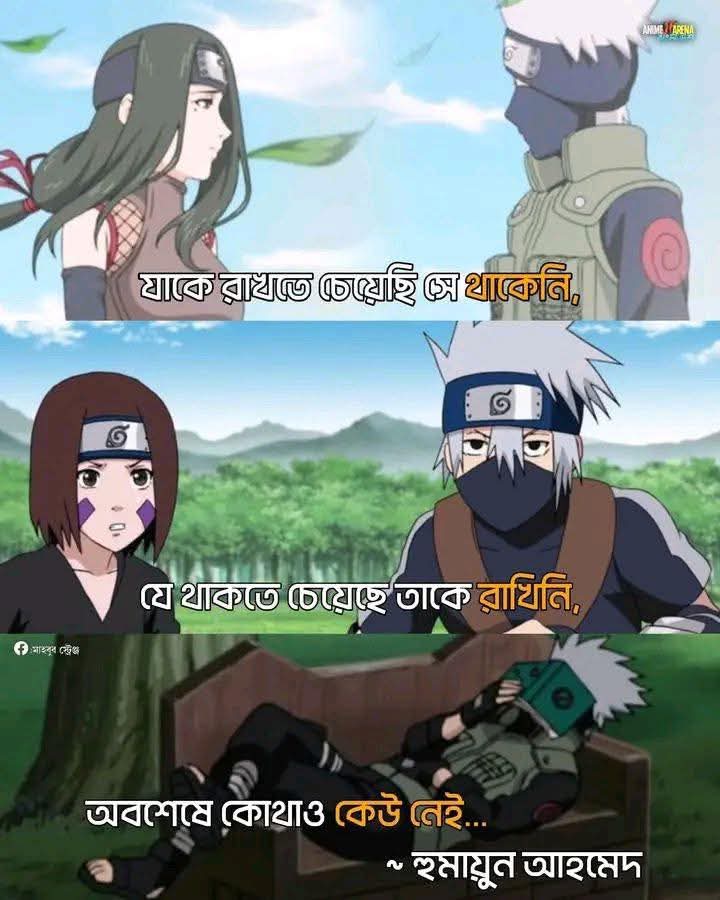
Text: যাকে রাখতে চেয়েছি সে থাকেনি,
যে থাকতে চেয়েছে তাকে রাখিনি,
মাহবুব স্ট্রেঞ্জ
অবশেষে কোথাও কেউ নেই...
~ হুমায়ুন আহমেদ
Label: Non Hate